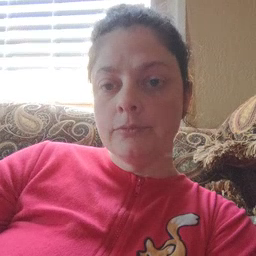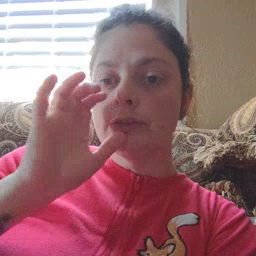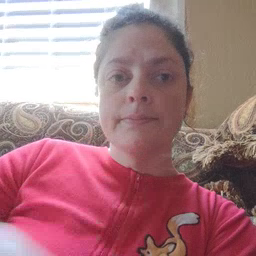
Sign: drink